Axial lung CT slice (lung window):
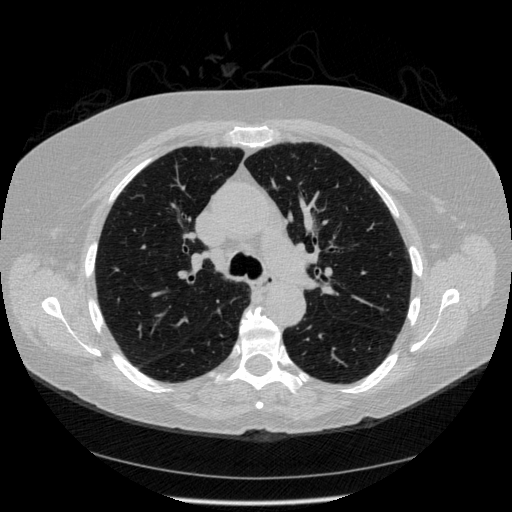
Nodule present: no